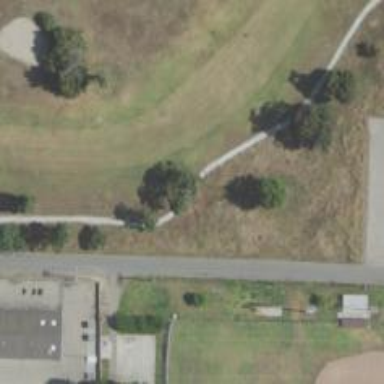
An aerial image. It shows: Service road designated as golf cart path.